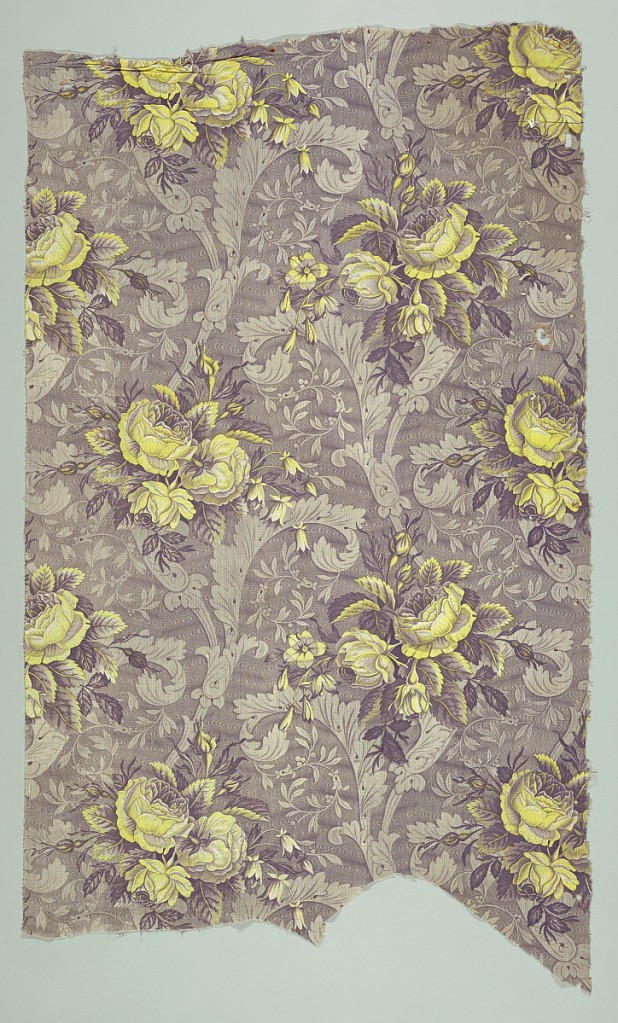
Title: Textile
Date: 1850–1900
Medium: cotton Technique: printed by engraved roller and block printed
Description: Large uneven fragment of cotton with elaborately roller printed ground, in wave pattern, foliage clusters and long scrolling leaf crossing design, in lighter gray and over printed with clusters of natural size roses in yellow and sepia.